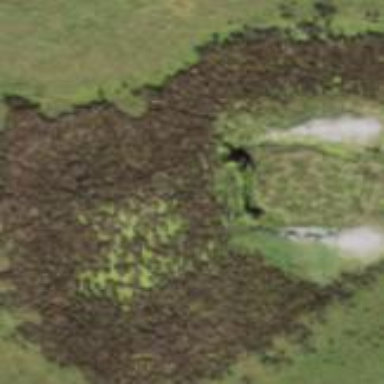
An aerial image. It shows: Marshy wetland area.